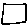
Label: square